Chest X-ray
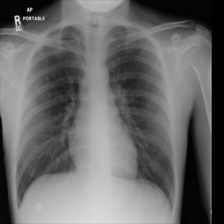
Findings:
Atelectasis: negative
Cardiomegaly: negative
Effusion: negative
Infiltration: negative
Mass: negative
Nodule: negative
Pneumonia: negative
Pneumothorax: negative
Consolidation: negative
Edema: negative
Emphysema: negative
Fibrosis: negative
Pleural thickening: negative
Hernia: negative